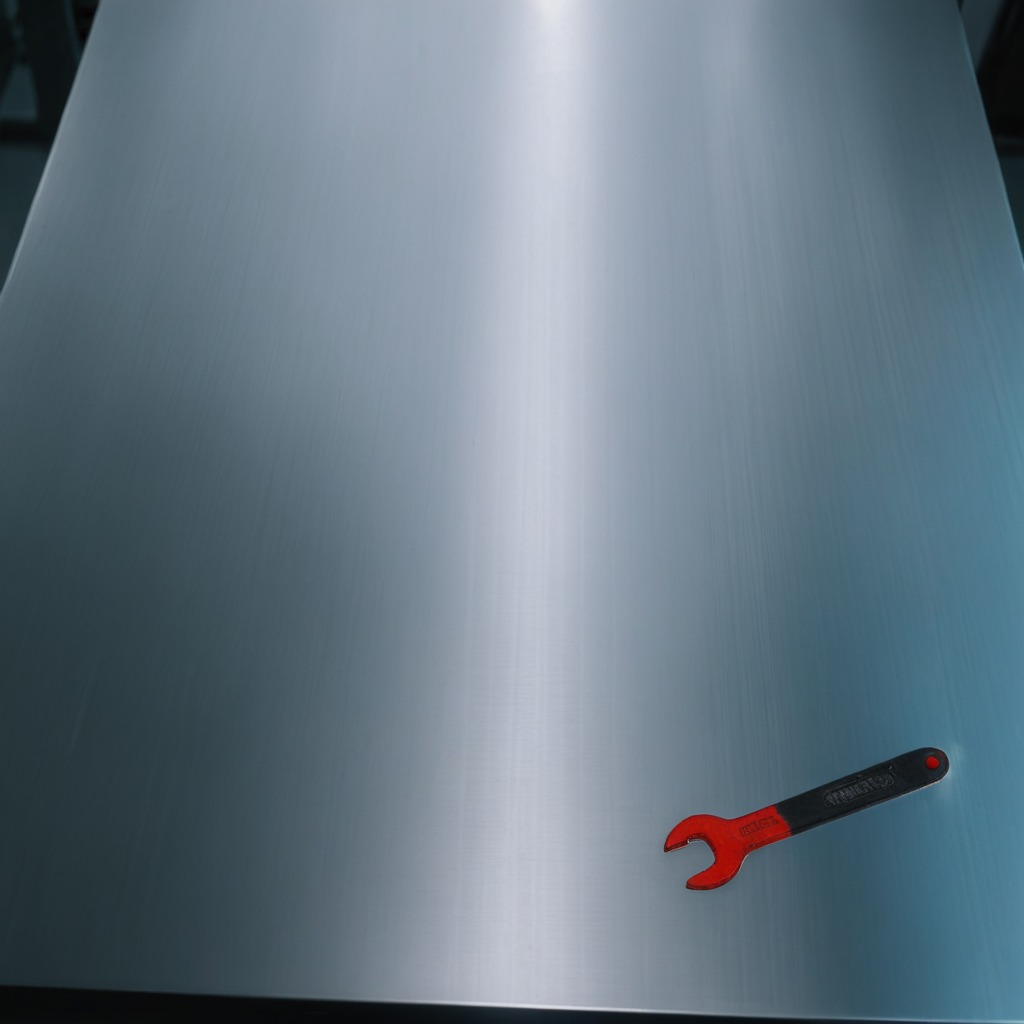
A wrench is lying on a metal table in a machine shop under fluorescent lights.